Interaction volume radius: 10 \u00c5
Interaction volume height: 10 \u00c5
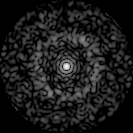
Disorder parameter: 0.8124